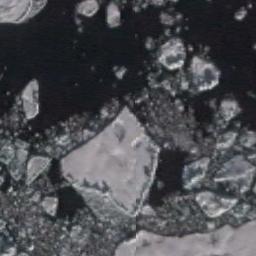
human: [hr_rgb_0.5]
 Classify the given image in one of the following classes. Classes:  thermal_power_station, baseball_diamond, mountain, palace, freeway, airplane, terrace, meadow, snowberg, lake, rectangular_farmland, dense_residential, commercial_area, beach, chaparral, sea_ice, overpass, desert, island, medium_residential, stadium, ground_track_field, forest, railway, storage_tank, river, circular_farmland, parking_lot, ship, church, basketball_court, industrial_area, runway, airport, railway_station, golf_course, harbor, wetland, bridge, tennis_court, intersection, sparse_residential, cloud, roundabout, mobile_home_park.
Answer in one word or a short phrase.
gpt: sea_ice